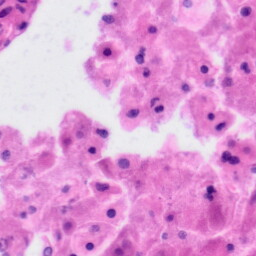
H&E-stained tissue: Tonsil